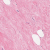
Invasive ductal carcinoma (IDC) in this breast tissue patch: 0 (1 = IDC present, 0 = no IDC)